Interaction volume radius: 5 \u00c5
Interaction volume height: 25 \u00c5
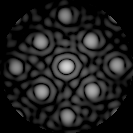
Disorder parameter: 0.1491